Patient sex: F
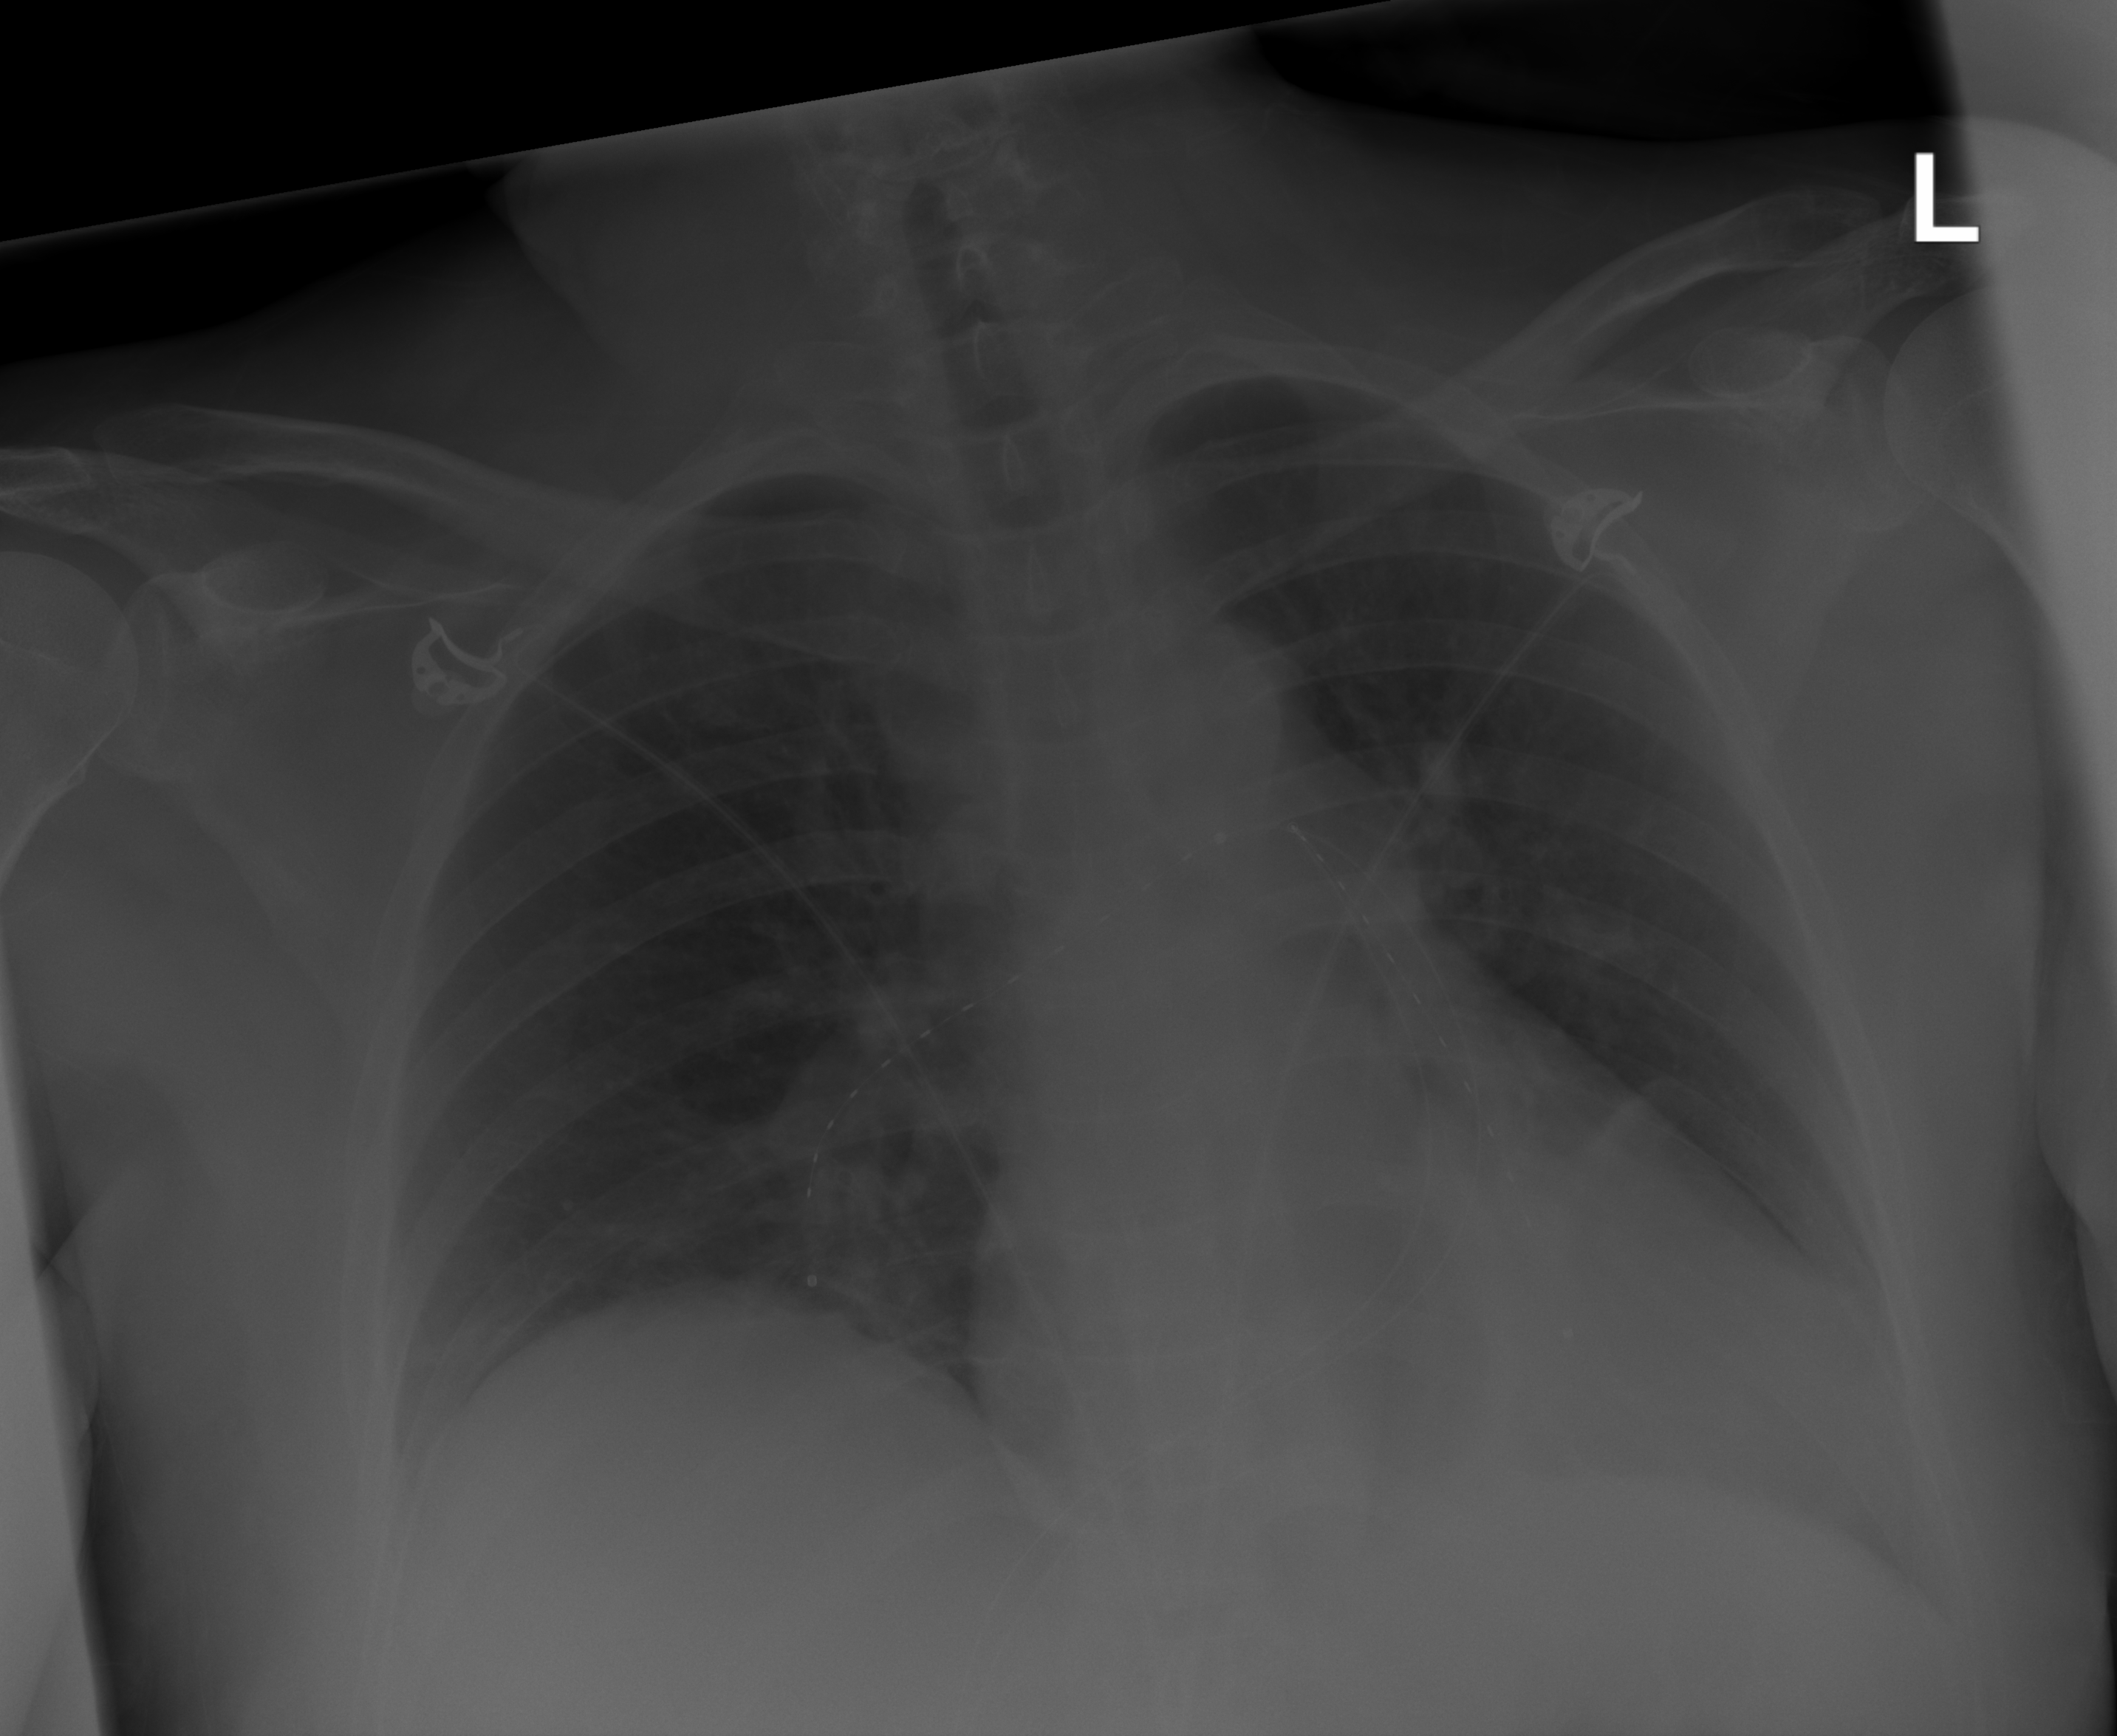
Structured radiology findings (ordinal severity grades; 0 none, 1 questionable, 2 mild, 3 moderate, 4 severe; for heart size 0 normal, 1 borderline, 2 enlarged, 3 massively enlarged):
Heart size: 2
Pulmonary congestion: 0
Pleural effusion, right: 0
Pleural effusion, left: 0
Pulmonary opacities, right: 0
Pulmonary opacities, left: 0
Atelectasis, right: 2
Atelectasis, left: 2